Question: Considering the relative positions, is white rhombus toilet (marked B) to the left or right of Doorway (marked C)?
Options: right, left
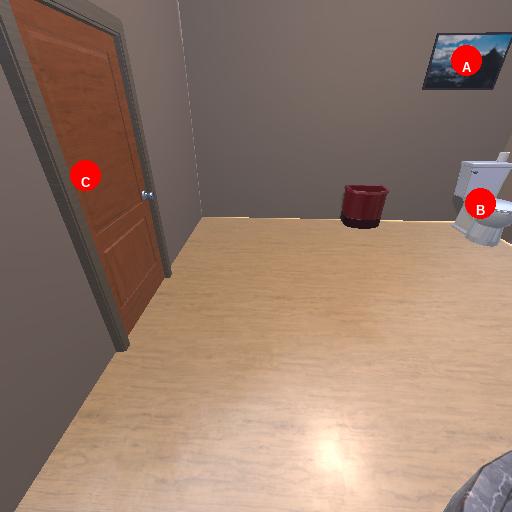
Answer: right